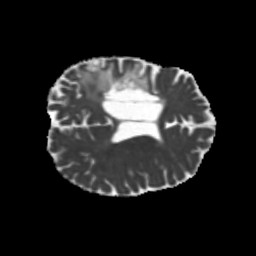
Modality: MD
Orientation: axial
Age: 61
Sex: female
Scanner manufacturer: siemens
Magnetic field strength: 3 T
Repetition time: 5.25 s
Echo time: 0.08 s